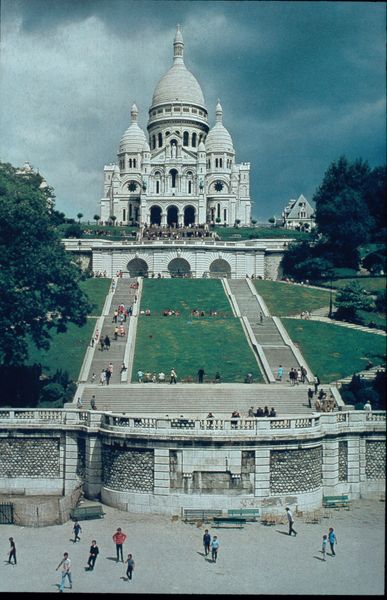
Titel: Sacré Coeur (Ansicht von der Stadt)
Künstler: Paul Abadie
Standort: Paris
Institution: Sacré Coeur
Schlagwörter: baum, berg, blau, dunkel, gewitter, himmel, schatten, weiß, wolken, bäume, grün, menschen, bunt, fenster, frankreich, grau, hell, marmor, paris, schwarz, säulen, anlage, dach, gebäude, gras, haus, park, rasen, rot, schloss, weg, wiese, wolke, architektur, stein, steine, feld, felder, häuser, hügel, brücke, brüstung, gehen, kirche, sträucher, wege, anhöhe, rund, turm, bewölkt, spanien, terrasse, sommer, bogen, fassade, abhang, laufen, dächer, giebel, mauer, ziegel, tag, platz, bank, besucher, rundbogen, kuppel, treppe, treppen, aufgang, geländer, stufen, podest, wiss, foto, fotografie, photographie, bögen, rit, eingang, kuppeln, türme, zwiebeltürme, balustrade, denkmal, mauerwerk, zentralperspektive, groß, bänke, photo, portal, gotisch, portikus, apsis, schwart, tempel, mausoleum, bauwerk, invalidendom, montmartre, haupteingang, sächer, wall, romanisch, treppenaufgang, podeste, seitenschiffe, touristen, kiche, sacre coeur, sacre couer, kupel, böume, ostturm, byzanz, saint denis, himmel wolken, menchen, westeingang, taj mahal, montmatre, katedrale, dekmal, dreierarkaden, gut gemacht, monmartre, monte martre, nordturm, südturm, tirm, saint germain, l, 1600, il de france, zuckerbäckerstil, lsacre coeur, monumen, kuppeä